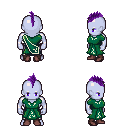
a pixel art fantasy rpg character, male body template, dark elf, purple skin, sash dress, metal pants, purple mohawk hairstyle, maroon shoes, four views (front, back, left, right), 2x2 character sprite sheet, small pixel art, hard edges, no anti-aliasing